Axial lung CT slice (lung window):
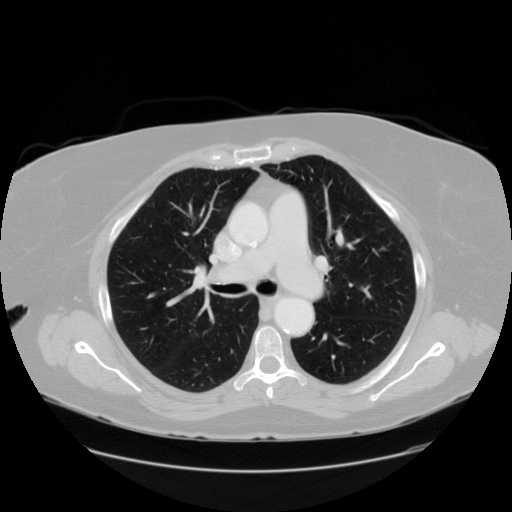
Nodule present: no